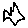
Label: star